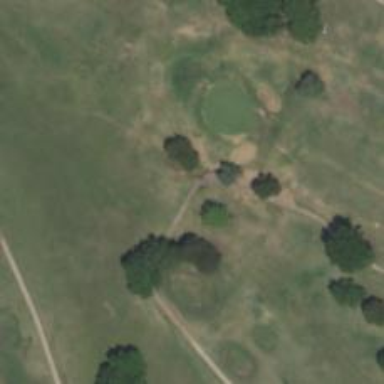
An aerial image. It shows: Golf cartpath that is also road path.